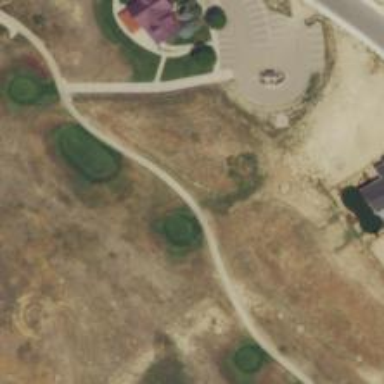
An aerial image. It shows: Track that serves as Golf Cart path.